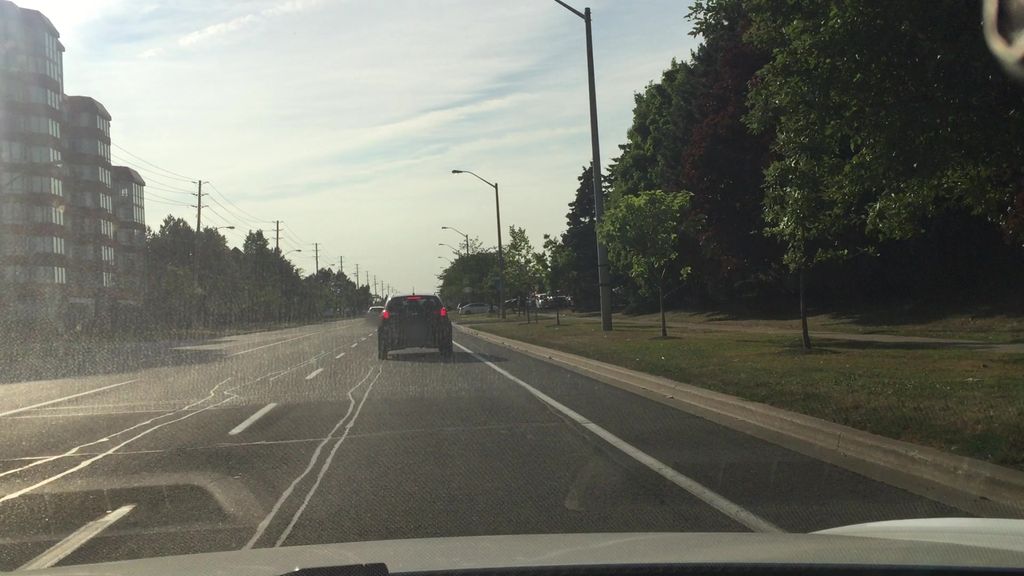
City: toronto